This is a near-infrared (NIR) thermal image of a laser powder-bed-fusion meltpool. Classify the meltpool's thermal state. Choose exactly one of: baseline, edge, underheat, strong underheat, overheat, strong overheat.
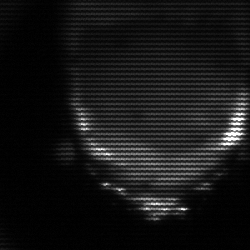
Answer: edge